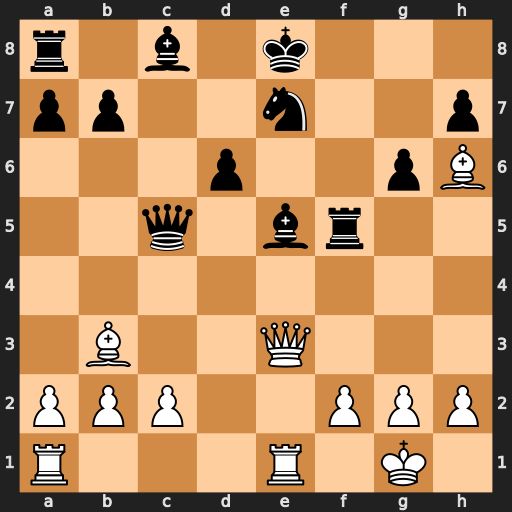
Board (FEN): r1b1k3/pp2n2p/3p2pB/2q1br2/8/1B2Q3/PPP2PPP/R3R1K1
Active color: w
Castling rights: q
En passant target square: -
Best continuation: Qxc5 dxc5 g4 Bxb2 gxf5